Chest X-ray:
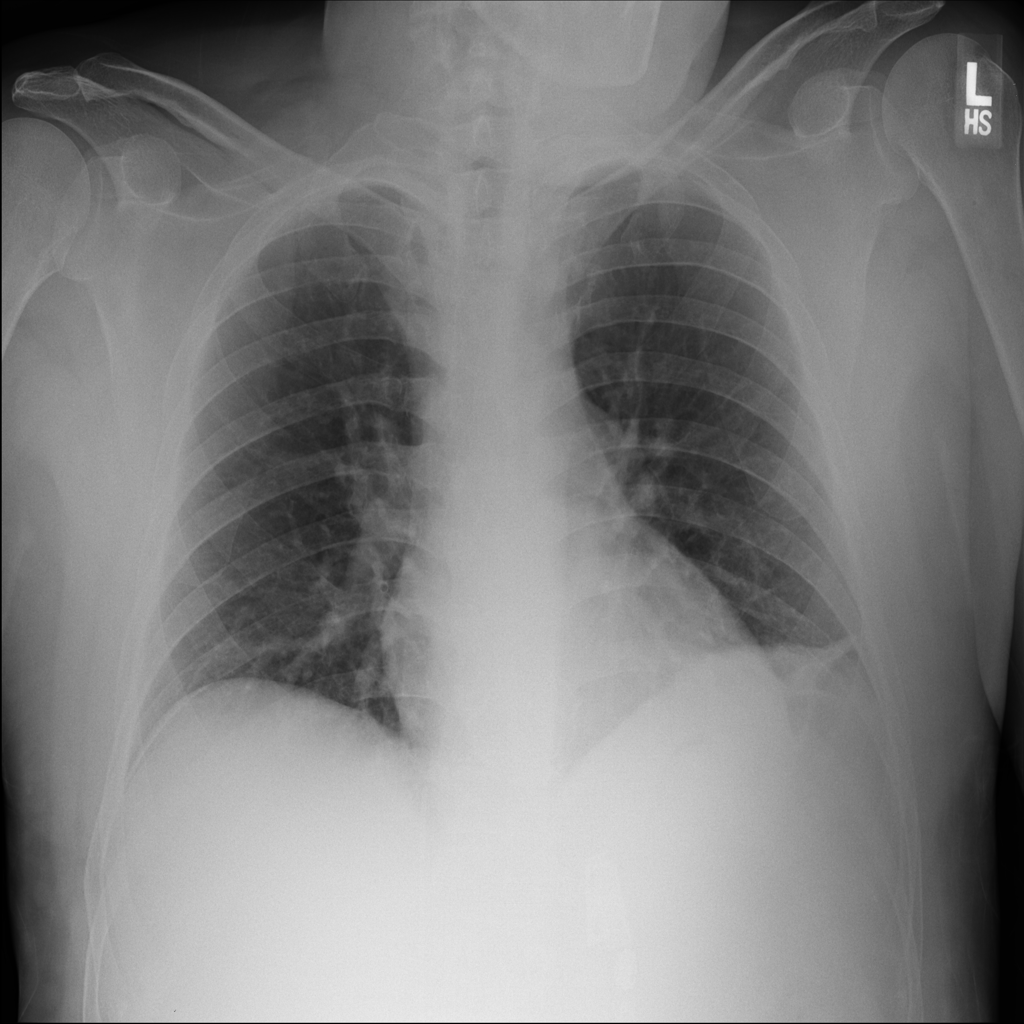
Findings: Atelectasis
No abnormal finding: no